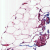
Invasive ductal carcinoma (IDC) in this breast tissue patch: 0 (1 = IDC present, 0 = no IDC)